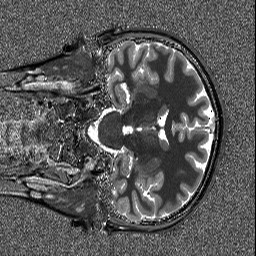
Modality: T1map
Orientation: coronal
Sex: female